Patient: sex M, age 46
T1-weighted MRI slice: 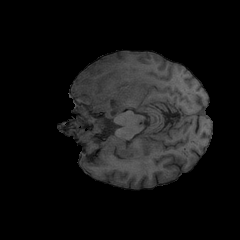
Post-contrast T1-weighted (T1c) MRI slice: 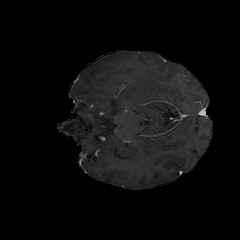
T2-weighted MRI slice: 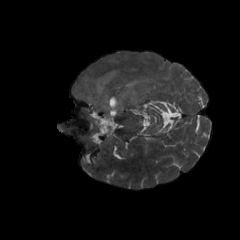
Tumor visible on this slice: yes
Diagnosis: Glioblastoma, IDH-wildtype
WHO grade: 4